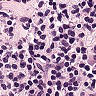
Metastatic tissue present: no